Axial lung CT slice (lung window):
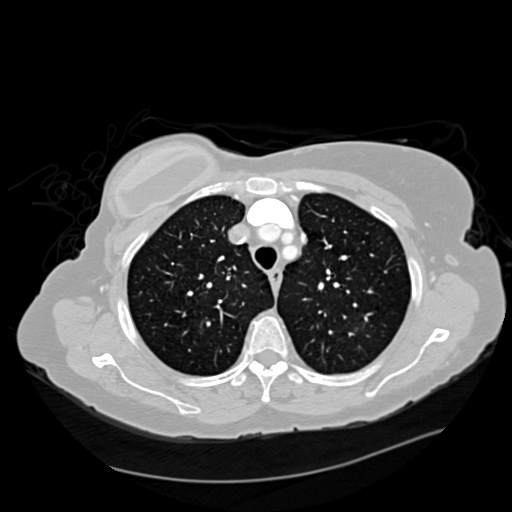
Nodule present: no